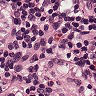
Metastatic tissue present: no